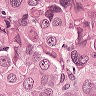
Metastatic tissue present: yes